Question: My MySQL Query is
'''
SELECT DISTINCT 'car'.'car_maker' as 'brand', 'car'.'car_model' AS 'model', 'available_car'.'car_price' AS 'price', 'car'.'car_production_year' AS 'year', 'available_car'.'car_id' AS 'car_id','available_car'.'id' AS 'id', 'available_car'.'current_position' AS 'current_position'
FROM 'car', 'available_car', 'users'
WHERE 'available_car'.'car_id'='car'.'car_id'
AND 'available_car'.'is_sold' = 'no'
AND 'available_car'.'created_at' BETWEEN NOW() - INTERVAL 30 DAY AND NOW()
ORDER BY WEEK('available_car'.'created_at') DESC,
'available_car'.'car_price'DESC,
'users'.'last_paid_date' DESC,
'available_car'.'created_at' DESC
'''
How Can I convert it Using Laravel Query builder?
I want to have it like this type of query -
'''
$info = DB::table('car' , 'available_car', 'users')
->select('car.car_maker', 'car.car_model', 'available_car.car_price', 'car.car_production_year', 'available_car.car_id','available_car.id', 'available_car.current_position')
->get();
'''
But it is not working.
My Database is like this

Can anyone help me please?
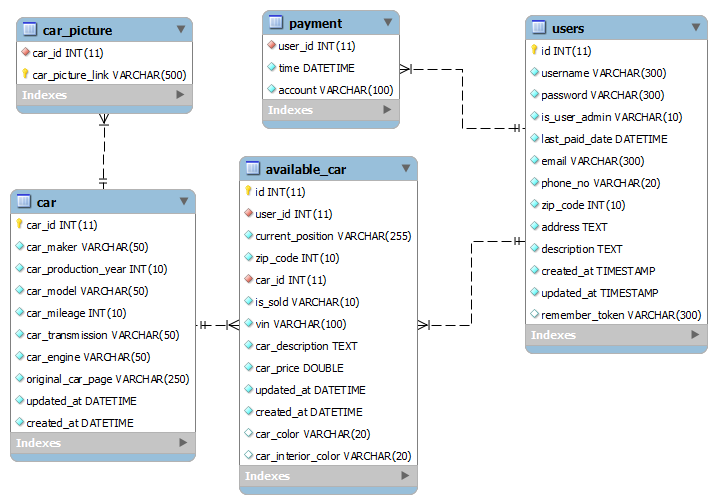
Answer: Try this query:
'''
DB::table('car')
->join('available_car', 'car.car_id', '=', 'availabe_car.car_id')
->join('users', 'available_car.user_id', '=', 'users.id')
->where('available_car.is_sold', 'no')
->whereRaw('available_car.created_at BETWEEN NOW() - INTERVAL 30 DAY AND NOW()')
->orderByRaw('WEEK('available_car'.'created_at') DESC')
->orderBy('available_car.car_price', 'desc')
->orderBy('users.last_paid_date', 'desc')
->orderBy('available_car.created_at', 'desc')
->select('car.car_maker as brand', 'car.car_model as model', 'available_car.car_price as price', 'car.car_production_year as year', 'available_car.car_id as car_id', 'available_car.id as id', 'available_car.current_position as current_position')
->distinct()->get()
'''
Note that this is untested code.